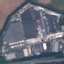
Land use / land cover: Industrial